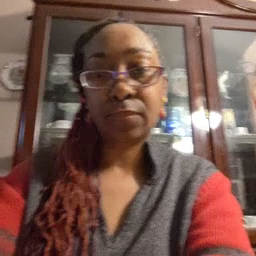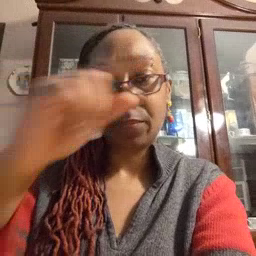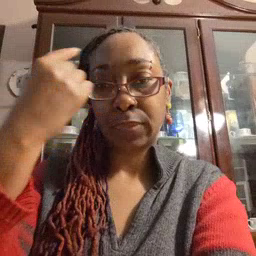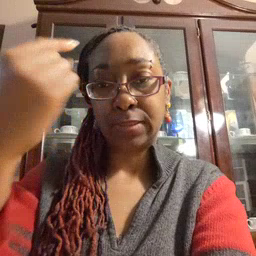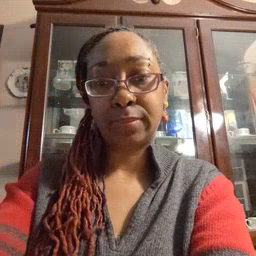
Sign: black